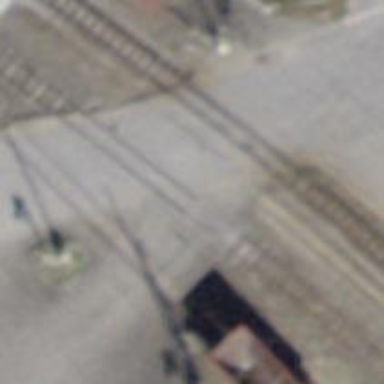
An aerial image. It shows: Level crossing along the railway.